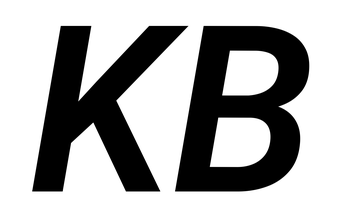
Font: Roboto-Italic_SemiBold_Italic